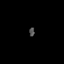
Tissue: lung
Cell type: Myeloid cells
Senescence score: 0.2287
Nuclear area (px): 44
Mean DAPI intensity: 82.182